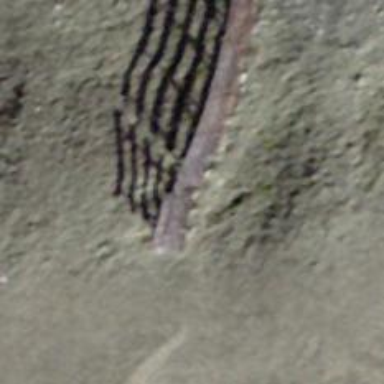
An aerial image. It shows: Snow bridge avalanche protection fence.